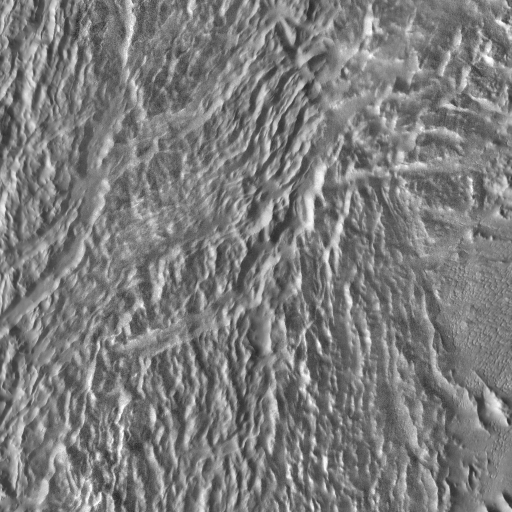
Crater classes present: Background